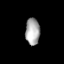
Tissue: lung
Cell type: Others
Senescence score: 0.1565
Nuclear area (px): 376
Mean DAPI intensity: 169.133